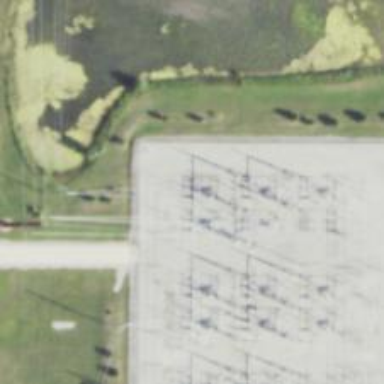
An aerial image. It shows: Switch used for power control.